Question: I'm trying to simulate this effect on an 'OnLoad' page:

The blue square represents the beggining transaction, and the red one the end of the animation.
In WPF, that square is for me a 'ContentControl', and I have tried this:
'''
<Window x:Class="WPFShapes.MainWindow"
xmlns="http://schemas.microsoft.com/winfx/2006/xaml/presentation"
xmlns:x="http://schemas.microsoft.com/winfx/2006/xaml"
Title="MainWindow" Height="802" Width="1557" WindowState="Maximized" WindowStyle="None" WindowStartupLocation="CenterScreen">
<Window.Resources>
<!-- This effect makes the main container appear the first time smoothly -->
<Style TargetType="Border" x:Key="animatedBorder">
<Setter Property="Opacity" Value="0.0" />
<Style.Triggers>
<Trigger Property="Opacity" Value="0.0">
<Trigger.EnterActions>
<BeginStoryboard>
<Storyboard>
<DoubleAnimation Storyboard.TargetProperty="Opacity"
From="0.0" To="1.0" Duration="0:0:0.4"/>
</Storyboard>
</BeginStoryboard>
</Trigger.EnterActions>
</Trigger>
</Style.Triggers>
</Style>
</Window.Resources>
<Grid>
<Grid.RowDefinitions>
<RowDefinition Height="50" />
<RowDefinition Height="900*" />
<RowDefinition Height="150" />
</Grid.RowDefinitions>
<Grid.ColumnDefinitions>
<ColumnDefinition Width="460" />
<ColumnDefinition Width="850*" />
<ColumnDefinition Width="150" />
</Grid.ColumnDefinitions>
<ContentControl Grid.Column="1" Grid.Row="1" Margin="150,0,150,0" Name="contentControl1" Width="Auto" Height="650" >
<ContentControl.RenderTransform>
<TranslateTransform X="0" Y="0"/>
</ContentControl.RenderTransform>
<Border Style="{StaticResource animatedBorder}"
Name="movableBorder"
Background="WhiteSmoke"
>
<Border.Effect>
<DropShadowEffect
BlurRadius="10"
Color="#877b77"
Opacity="100"
ShadowDepth="10"
Direction="-50" />
</Border.Effect>
</Border>
</ContentControl>
</Grid>
'''
My idea was, give the 'ContentControl' a beggining position (the blue square), and when it's loaded, traslate it with a smooth effect from position 1 (blue square) to position 2 (red square). I tried the 'RenderTransform', but I think I couldn't find enough information and I feel a bit lost.
You can see that I have a 'ContentControl' that has a border that appears with a fade effect. This 'Border' effect happens, but I'm a bit lost on how to make the 'ContentControl' appear as I want.
I don't have any C# code til now.
Any idea on what can I do?
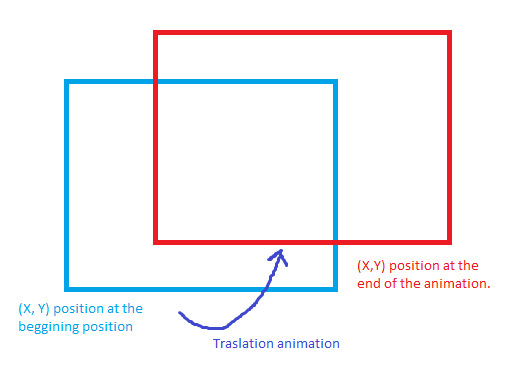
Answer: You can use the 'ThicknessAnimation' to animate the 'Margin' of your content control.
Here is an example, it will animate on mouse over, but you will be able to see how to use the 'ThicknessAnimation'
'''
<Window x:Class="WpfApplication11.MainWindow"
xmlns="http://schemas.microsoft.com/winfx/2006/xaml/presentation"
xmlns:x="http://schemas.microsoft.com/winfx/2006/xaml"
Title="MainWindow" Height="317.3" Width="337" x:Name="UI">
<Grid>
<Border BorderBrush="Red" BorderThickness="2" Margin="10,107,60,10">
<Border.Style>
<Style TargetType="Border">
<Style.Triggers>
<Trigger Property="IsMouseOver" Value="True">
<Trigger.EnterActions>
<BeginStoryboard>
<Storyboard>
<ThicknessAnimation Storyboard.TargetProperty="Margin" Duration="0:0:1.5" FillBehavior="HoldEnd" From="10,107,60,10" To="36,48,34,69" />
</Storyboard>
</BeginStoryboard>
</Trigger.EnterActions>
</Trigger>
</Style.Triggers>
</Style>
</Border.Style>
</Border>
</Grid>
</Window>
'''